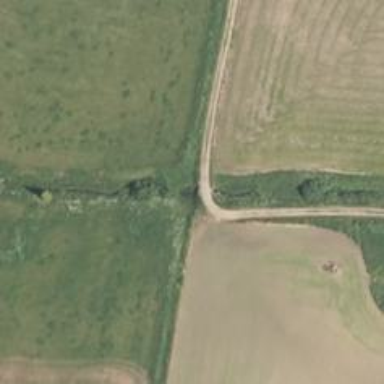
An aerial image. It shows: Culvert tunnel.